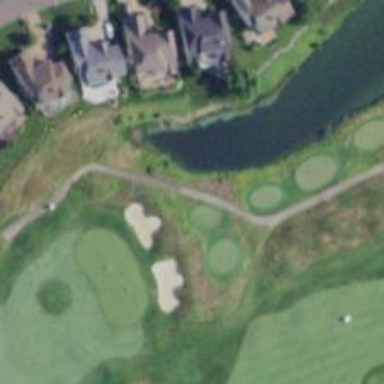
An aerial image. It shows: Path for both roads and golfers.